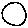
Label: circle